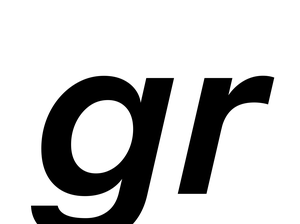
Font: InstrumentSans-Italic_SemiBold_Italic